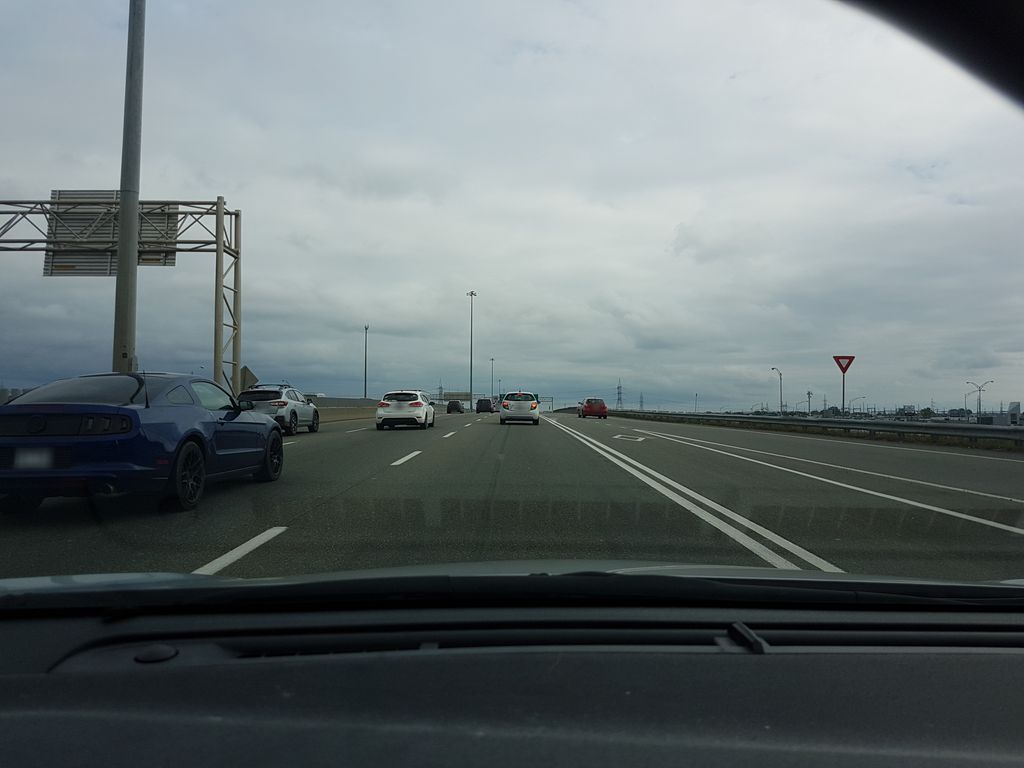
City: quebec_city